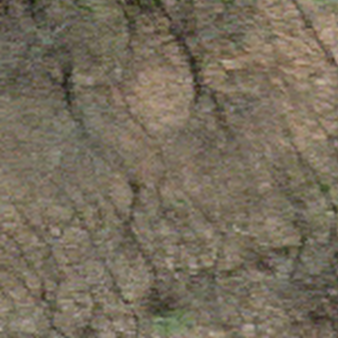
Label: other